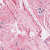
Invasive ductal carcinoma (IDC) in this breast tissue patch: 0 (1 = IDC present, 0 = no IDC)